Question: I've got the following mapping in my application. The mapping is generated, by a custom tool. Other mappings generated work ok, but this one is giving me a strange error which I don't understand.
This is the mapping;
'''
<?xml version="1.0" encoding="utf-8"?>
<!--Generated by NHibernate.Mapping.Attributes on 2010-10-29 08:39:48Z.-->
<hibernate-mapping xmlns="urn:nhibernate-mapping-2.2">
<class name="Plugin.Twitter.Business.Entities.Tweet, Plugin.Twitter" table="PluginTwitter_Tweet">
<id name="Id" column="Id">
<generator class="guid" />
</id>
<property name="TweetMessage" />
<property name="TweetDate" />
<property name="TweetId" />
</class>
</hibernate-mapping>
'''
This is the error which i'm getting in the browser when i trying to open the website containing the mapping file;

The stacktrace with it is as below;
'''
[InvalidOperationException: Could not find the dialect in the configuration]
NHibernate.Dialect.Dialect.GetDialect(IDictionary 2 props) +204
NHibernate.Cfg.Configuration.AddValidatedDocument(NamedXmlDocument doc) +155
[MappingException: Could not compile the mapping document: Plugin.Twitter.Business.Entities.Hbm.Tweet.hbm.xml]
NHibernate.Cfg.Configuration.AddValidatedDocument(NamedXmlDocument doc) +534
NHibernate.Cfg.Configuration.AddInputStream(Stream xmlInputStream, String name) +378
NHibernate.Cfg.Configuration.AddResource(String path, Assembly assembly) +419
NHibernate.Cfg.Configuration.AddAssembly(Assembly assembly) +355
NHibernate.Cfg.Configuration.AddAssembly(String assemblyName) +291
CMS.ResourceAccess.DataAccessLogic.SessionManagement.SessionManager..ctor() in C:\Projects\Website\Website.ResourceAccess\DataAccessLogic\SessionManagement\SessionManager.cs:73
Website.ResourceAccess.DataAccessLogic.SessionManagement.NestedSessionManager..cctor() in C:\Projects\Website\Website.ResourceAccess\DataAccessLogic\SessionManagement\SessionManager.cs:90
[TypeInitializationException: The type initializer for 'NestedSessionManager' threw an exception.]
Website.ResourceAccess.DataAccessLogic.SessionManagement.SessionManager.get_Instance() in C:\Projects\Website\Website.ResourceAccess\DataAccessLogic\SessionManagement\SessionManager.cs:39
CMS.ResourceAccess.DataAccessLogic.SessionManagement.SessionManager.get_SessionFactory() in C:\Projects\Website\Website.ResourceAccess\DataAccessLogic\SessionManagement\SessionManager.cs:23
Website.Backend.MvcApplication.StartNHibernateSession() in C:\Projects\Website\Website.Web\Global.asax.cs:82
Website.Backend.MvcApplication.Application_Start() in C:\Projects\Website\Website.Web\Global.asax.cs:47
[HttpException (0x80004005): The type initializer for 'NestedSessionManager' threw an exception.]
System.Web.HttpApplicationFactory.EnsureAppStartCalledForIntegratedMode(HttpContext context, HttpApplication app) +<PHONE>
System.Web.HttpApplication.RegisterEventSubscriptionsWithIIS(IntPtr appContext, HttpContext context, MethodInfo[] handlers) +191
System.Web.HttpApplication.InitSpecial(HttpApplicationState state, MethodInfo[] handlers, IntPtr appContext, HttpContext context) +325
System.Web.HttpApplicationFactory.GetSpecialApplicationInstance(IntPtr appContext, HttpContext context) +407
System.Web.Hosting.PipelineRuntime.InitializeApplication(IntPtr appContext) +375
[HttpException (0x80004005): The type initializer for 'NestedSessionManager' threw an exception.]
System.Web.HttpRuntime.FirstRequestInit(HttpContext context) <PHONE>
System.Web.HttpRuntime.EnsureFirstRequestInit(HttpContext context) +141
System.Web.HttpRuntime.ProcessRequestNotificationPrivate(IIS7WorkerRequest wr, HttpContext context) +<PHONE>
'''
I think the import thing to notice is that the exception i'm getting is an mapping exception as shown with this rule;
'''
MappingException: Could not compile the mapping document: Plugin.Twitter.Business.Entities.Hbm.Tweet.hbm.xml]
'''
I don't understand how and why though so I hope someone can tell me what the error means and how I can fix this issue. I've got the mapping marked as embedded resource.
UPDATE:
We're using the following hibernate.cfg.xml file in the application.
'''
<?xml version="1.0" encoding="utf-8" ?>
<hibernate-configuration xmlns='urn:nhibernate-configuration-2.2'>
<session-factory>
<property name="show_sql">true</property>
<property name="dialect">NHibernate.Dialect.MsSql2008Dialect</property>
<property name="connection.driver_class">NHibernate.Driver.SqlClientDriver</property>
<property name="connection.connection_string_name">NHibernate</property>
<property name="current_session_context_class">managed_web</property>
<property name='proxyfactory.factory_class'>NHibernate.ByteCode.LinFu.ProxyFactoryFactory, NHibernate.ByteCode.LinFu</property>
<!--Needed for NH Profiler-->
<property name="generate_statistics">false</property>
</session-factory>
</hibernate-configuration>
'''
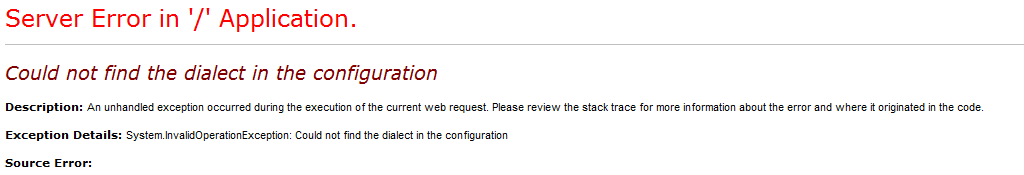
Answer: This has little to do with your mapping.
It says: "Could not find the dialect in the configuration", so chances are big, you are not specifying a dialect in your configuration...
EDIT: Mappings work fine without a dialect as long as their PK generation is "native" or "sequence". This mapping is using "guid" wich requires a dialect.
But, you should always set the dialect property to get correct defaults for other configuration properties (without having to specify them manually)...